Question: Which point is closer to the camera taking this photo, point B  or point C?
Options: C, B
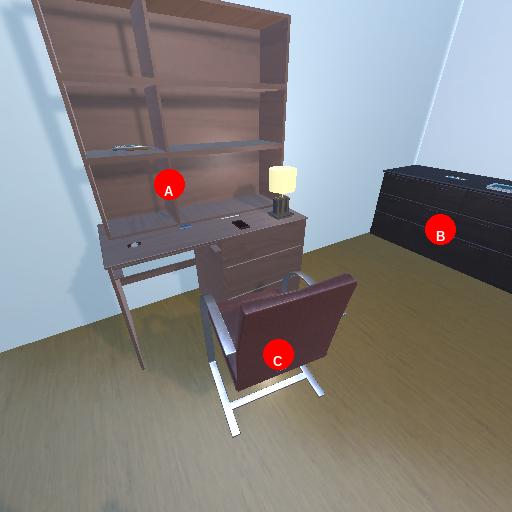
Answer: C